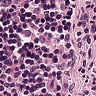
Metastatic tissue present: no